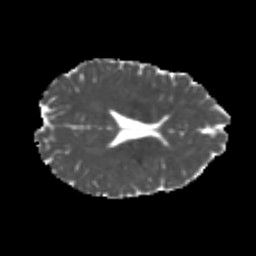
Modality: MD
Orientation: axial
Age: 25
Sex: female
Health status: healthy
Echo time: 0.074 s